Question: This annoying little problem has me at my wits end. I'm building a project in <URL> for Excel 2010, and it involves several userforms with comboboxes populated from lists of data. For whatever reason, the backspace key has suddenly stopped functioning normally when used in these comboboxes. Have a look at this partial screenshot:

The box with the highlighting in it is a combobox populated with '"Test Item No.1"', '"Test Item No.2"', etc. So if I've got '"Test Item No.5"' in there, and I want to backspace the 5 and put in a 1, I can't anymore. It just highlights. I say "anymore" because this was working fine yesterday. I've tried loading a previous version of the file, and also restarting my computer. Still not working. Help please!
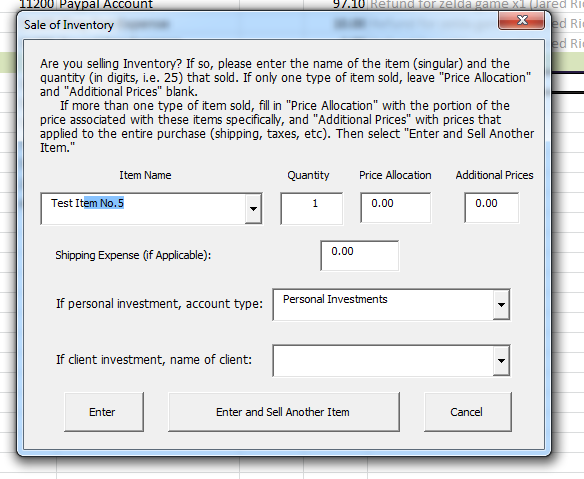
Answer: This is the MatchEntry property. It isn't just highlighting the text, it is making the deletion then making an autosuggestion based on the characters that are already there.
Take the following as an example:
'''
Private Sub UserForm_Initialize()
Me.ComboBox1.AddItem "AA"
Me.ComboBox1.AddItem "AB"
Me.ComboBox1.AddItem "BB"
End Sub
'''
If you select "AB" then delete the "B" Excel will suggest "AA". As I'm assuming the reason for the MatchEntry property being set to Complete is that you don't want users creating invalid entries, I don't think there's a whole lot you can do.